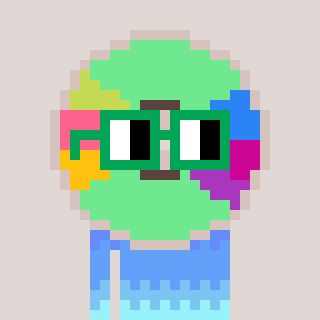
a pixel art character with square green glasses, a cd-shaped head and a orange-colored body on a warm background